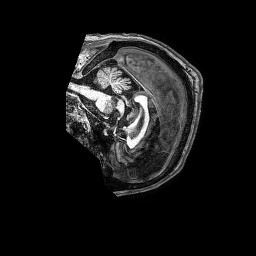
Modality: T1w
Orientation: sagittal
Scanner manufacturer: philips
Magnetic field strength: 3 T
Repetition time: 0.007175 s
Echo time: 0.003305 s